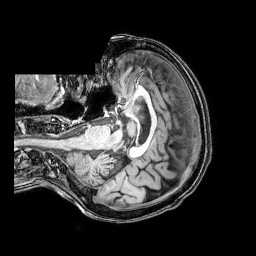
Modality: T1w
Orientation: axial
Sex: female
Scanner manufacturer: philips
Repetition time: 0.008208 s
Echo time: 0.00378 s